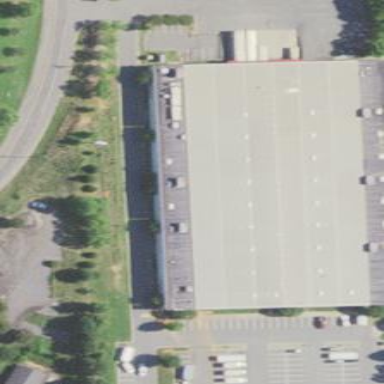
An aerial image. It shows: Wholesale shop building.